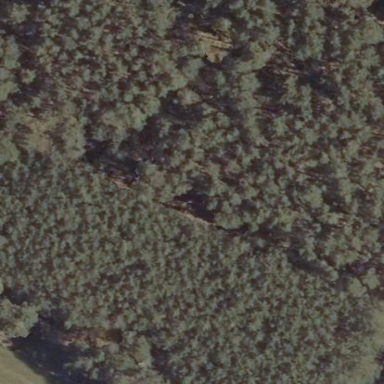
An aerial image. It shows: Forest area.